Question: As I type into a textbox on a UIAlertView, an ImageButton in the background starts shearing through. It only happens when the text gets close to the image.

The code for the alertview is as follows:
'''
UIAlertView *alert = [[UIAlertView alloc] initWithTitle:@"... number"
message:nil
delegate:self
cancelButtonTitle:@"Cancel"
otherButtonTitles:@"Ok", nil];
[alert setAlertViewStyle:UIAlertViewStylePlainTextInput];
[[alert textFieldAtIndex:0] setKeyboardType:UIKeyboardTypeNumberPad];
[[alert textFieldAtIndex:0] becomeFirstResponder];
[alert setTag:1];
[alert setOpaque:true];
[alert show];
//EDIT
-(void)alertView:(UIAlertView *)alertView clickedButtonAtIndex:(NSInteger)buttonIndex
{
if (alertView.tag == 2)
{
NSString* title = [alertView buttonTitleAtIndex:buttonIndex];
if ([title isEqualToString:@"Cancel"])
{
[self doSomething1];
}
if([alertView.title isEqualToString:@"Are you sure?"] && [title isEqualToString:@"YES"])
{
[self doSomething2];
}
}
}
- (BOOL)alertViewShouldEnableFirstOtherButton:(UIAlertView *)alertView
{
if (alertView.tag == 1){
NSString *inputText = [[alertView textFieldAtIndex:0] text];
if( [inputText length] == 10 )
{
NSUserDefaults* def = [NSUserDefaults standardUserDefaults];
[def setObject:inputText
forKey:@"FIELD"];
[def synchronize];
return YES;
}
else
{
return NO;
}
}
return YES;
}
'''
I have tried setting it to opaque, I have tried looking for z-indexing values, and I have also tried scaling the image down to the smallest it needs to be. Taking screenshots does not help. This only happens in iOS 7.
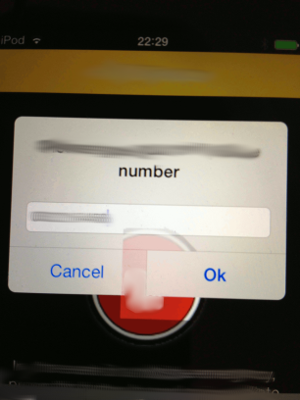
Answer: UIAlertView are not shown in the same UIWindow as the rest of your view controllers. They are shown in their own UIWindow with a windowLevel of 'UIWindowLevelAlert'. This other window is transparent (mostly) and renders on top of your main window. This makes UIAlertView objects not interact as well with other views you may have on screen. Do not modify any properties from the underlying UIView class.
The code you show above has 'if (alertView.tag == 1)' as well as 'if (alertView.tag == 2)', but it only ever creates a UIAlertView with a tag value of 1. Is there somewhere else you are creating a second alert? Are you possibly showing a second alert before the first one completes its disappearance animation? That has been known to cause graphical tears.
The delegate method '-alertViewShouldEnableFirstOtherButton:' can be called from within the '-drawRect:' method of the UIAlertView. The draw method must be extremely fast to avoid causing graphical tearing. Yours calls 'NSUserDefaults -synchronize', which performs a disk write operation. You should not perform any operation within your '-alertViewShouldEnableFirstOtherButton:' method, besides determining the response value. If you want to be notified of changes to the text field, assign yourself as the UITextFieldDelegate and implement '-textField:shouldChangeCharactersInRange:replacementString:'. That method should be safe to call 'NSUserDefaults -synchronize' from.
As an additional tip, you could make your code much easier to manage using the <URL>.